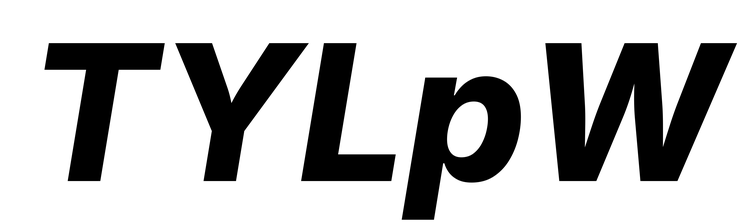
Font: Inter-Italic_ExtraBold_Italic